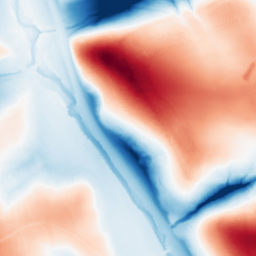
Category: classical
Decomposition family: gaussian_anisotropic
Decomposition parameters: sigma_x: 20
sigma_y: 50
Upsampling method: bspline
Upsampling parameters: scale: 2
Upsampling scale: 2